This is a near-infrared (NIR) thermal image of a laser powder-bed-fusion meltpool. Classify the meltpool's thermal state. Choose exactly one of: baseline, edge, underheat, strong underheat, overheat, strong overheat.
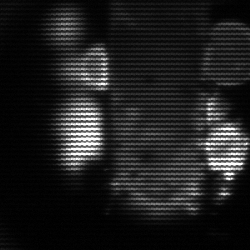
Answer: strong underheat